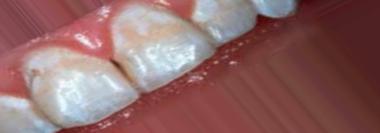
Condition: Tooth Discoloration